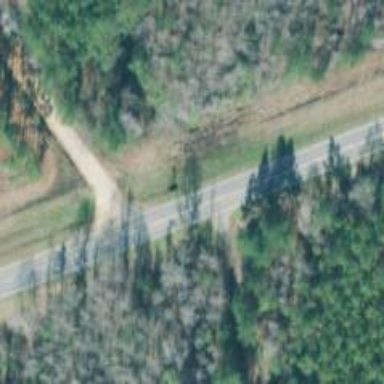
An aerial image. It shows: Asphalt road classified as trunk highway.